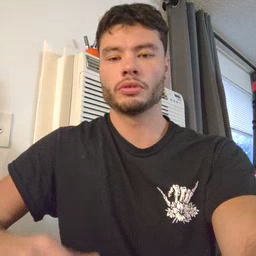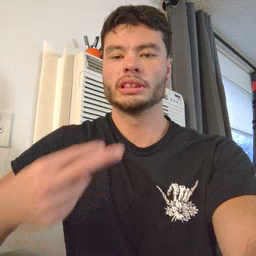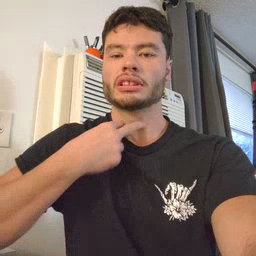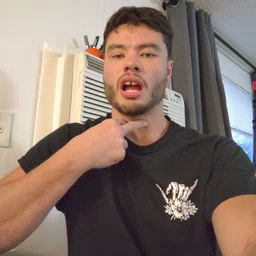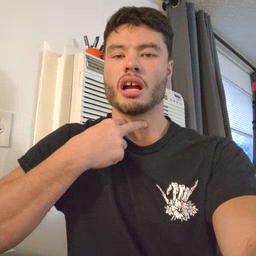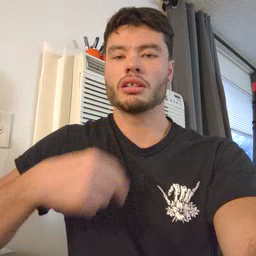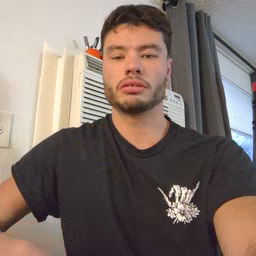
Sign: stuck